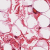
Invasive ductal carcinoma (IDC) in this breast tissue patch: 0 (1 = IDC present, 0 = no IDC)